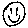
Label: smiley face